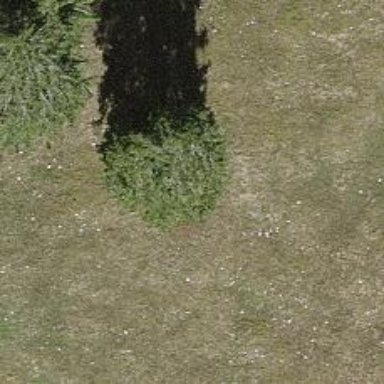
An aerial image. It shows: Beautiful tree in nature.